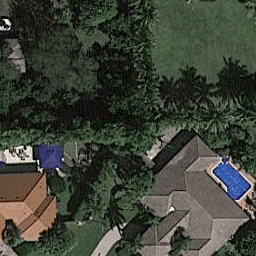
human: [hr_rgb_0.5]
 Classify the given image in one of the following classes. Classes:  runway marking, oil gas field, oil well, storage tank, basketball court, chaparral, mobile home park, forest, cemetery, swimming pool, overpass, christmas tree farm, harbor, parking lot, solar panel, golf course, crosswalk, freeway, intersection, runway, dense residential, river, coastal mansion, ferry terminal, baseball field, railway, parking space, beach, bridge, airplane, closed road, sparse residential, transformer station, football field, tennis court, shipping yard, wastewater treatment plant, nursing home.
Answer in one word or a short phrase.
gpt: sparse residential